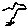
Label: bird